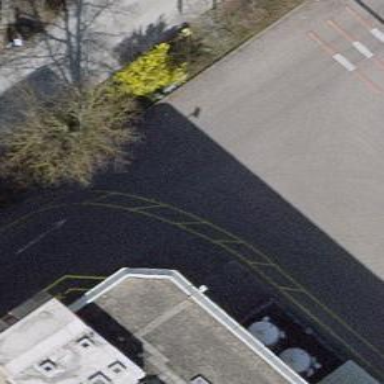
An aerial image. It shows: Road serving as parking aisle.